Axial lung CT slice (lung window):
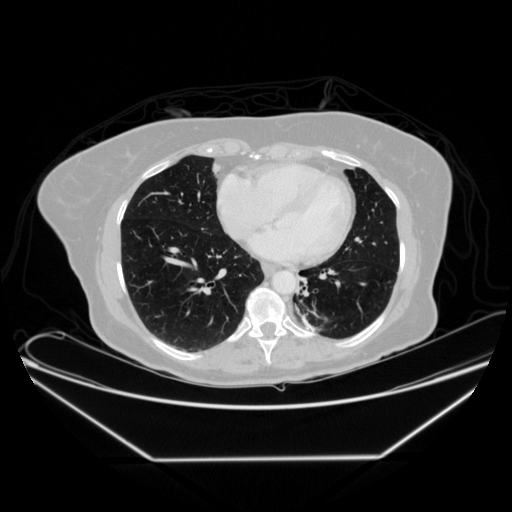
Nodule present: no